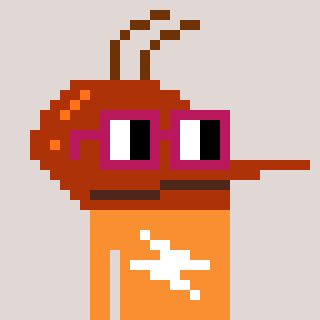
a pixel art character with square dark red glasses, a mosquito-shaped head and a orange-colored body on a warm background